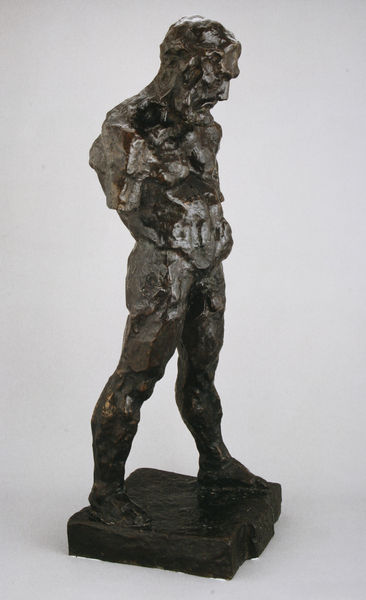
Titel: Le serf, Der Leibeigene
Künstler: Henri Matisse
Standort: Le Cateau-Cambrésis
Institution: Musée départemental Matisse
Schlagwörter: akt, kopf, mann, nackt, grob, braun, brust, grau, haar, nase, ohr, profil, rücken, schwarz, stirn, weiss, blick, bart, arm, arme, augen, sockel, stehen, porträt, boden, figur, haare, stehend, skulptur, statue, beine, bein, füße, seitlich, alter mann, studie, moderne, kaiser, muskeln, büste, metall, gesenkt, bauch, bronze, kontrapost, plastik, platte, plinthe, podest, rodin, knie, foto, fotografie, photographie, antike, denken, fuss, torso, hakennase, schritt, gedreht, schnitzerei, photo, handwerk, hubi, schwul, gehend, heiliger, guss, kleinplastik, kunsthandwerk, geschnitzt, bronzeplastik, rumpf, bildhauer, caesar, metell, plattform, non finito, sculpture, sebastian, platik, schrittstellung, armlos, umgekehrt, gehender, sklptur, brancusilehrer, brancusischüler, herabblickend, medardo rosso, ohne arme, pendentive, schzritt, zadkine